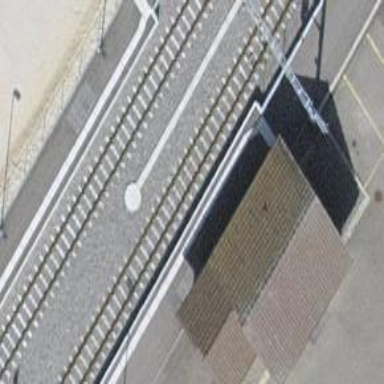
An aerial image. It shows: Train station building.